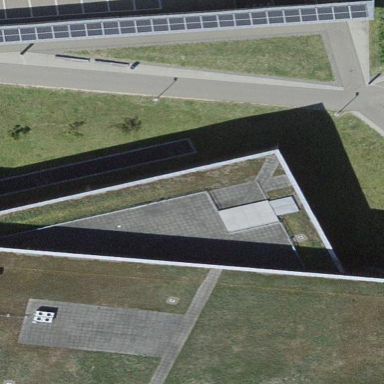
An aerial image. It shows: Part of building.